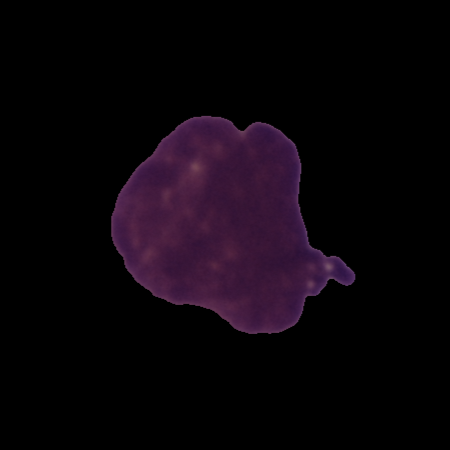
Label: cancer